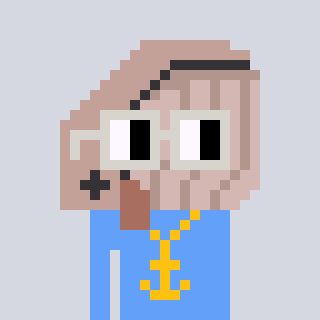
a pixel art character with square light gray glasses, a whale-shaped head and a blue-colored body on a cool background